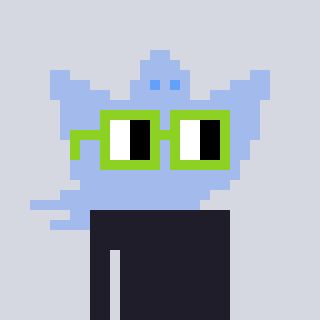
a pixel art character with square light green glasses, a ghost-B-shaped head and a peachy-colored body on a cool background